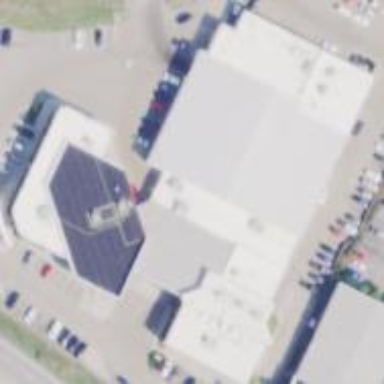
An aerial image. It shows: Building housing car shop.